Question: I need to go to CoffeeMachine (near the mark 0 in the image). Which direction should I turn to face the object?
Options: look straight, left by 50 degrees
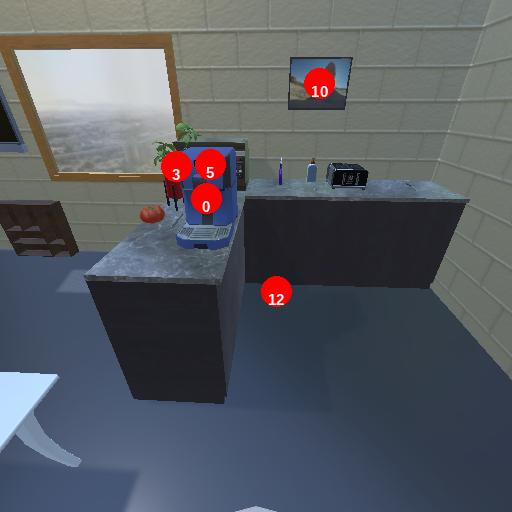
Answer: look straight